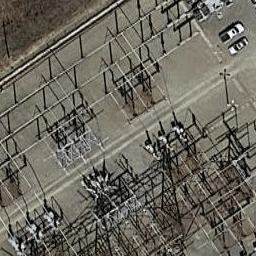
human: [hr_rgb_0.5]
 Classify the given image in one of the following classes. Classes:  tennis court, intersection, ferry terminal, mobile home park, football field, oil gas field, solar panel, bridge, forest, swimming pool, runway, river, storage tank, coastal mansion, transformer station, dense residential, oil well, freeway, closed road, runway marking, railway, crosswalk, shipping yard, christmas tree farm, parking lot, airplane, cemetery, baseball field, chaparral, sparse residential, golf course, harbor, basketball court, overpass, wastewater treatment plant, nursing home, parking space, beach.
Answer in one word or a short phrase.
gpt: transformer station